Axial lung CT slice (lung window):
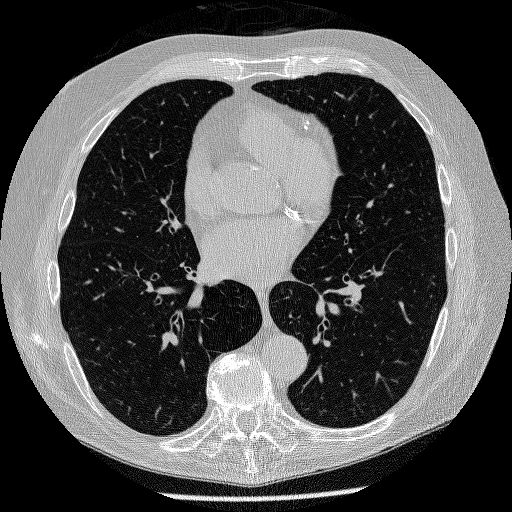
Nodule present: no